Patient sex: F
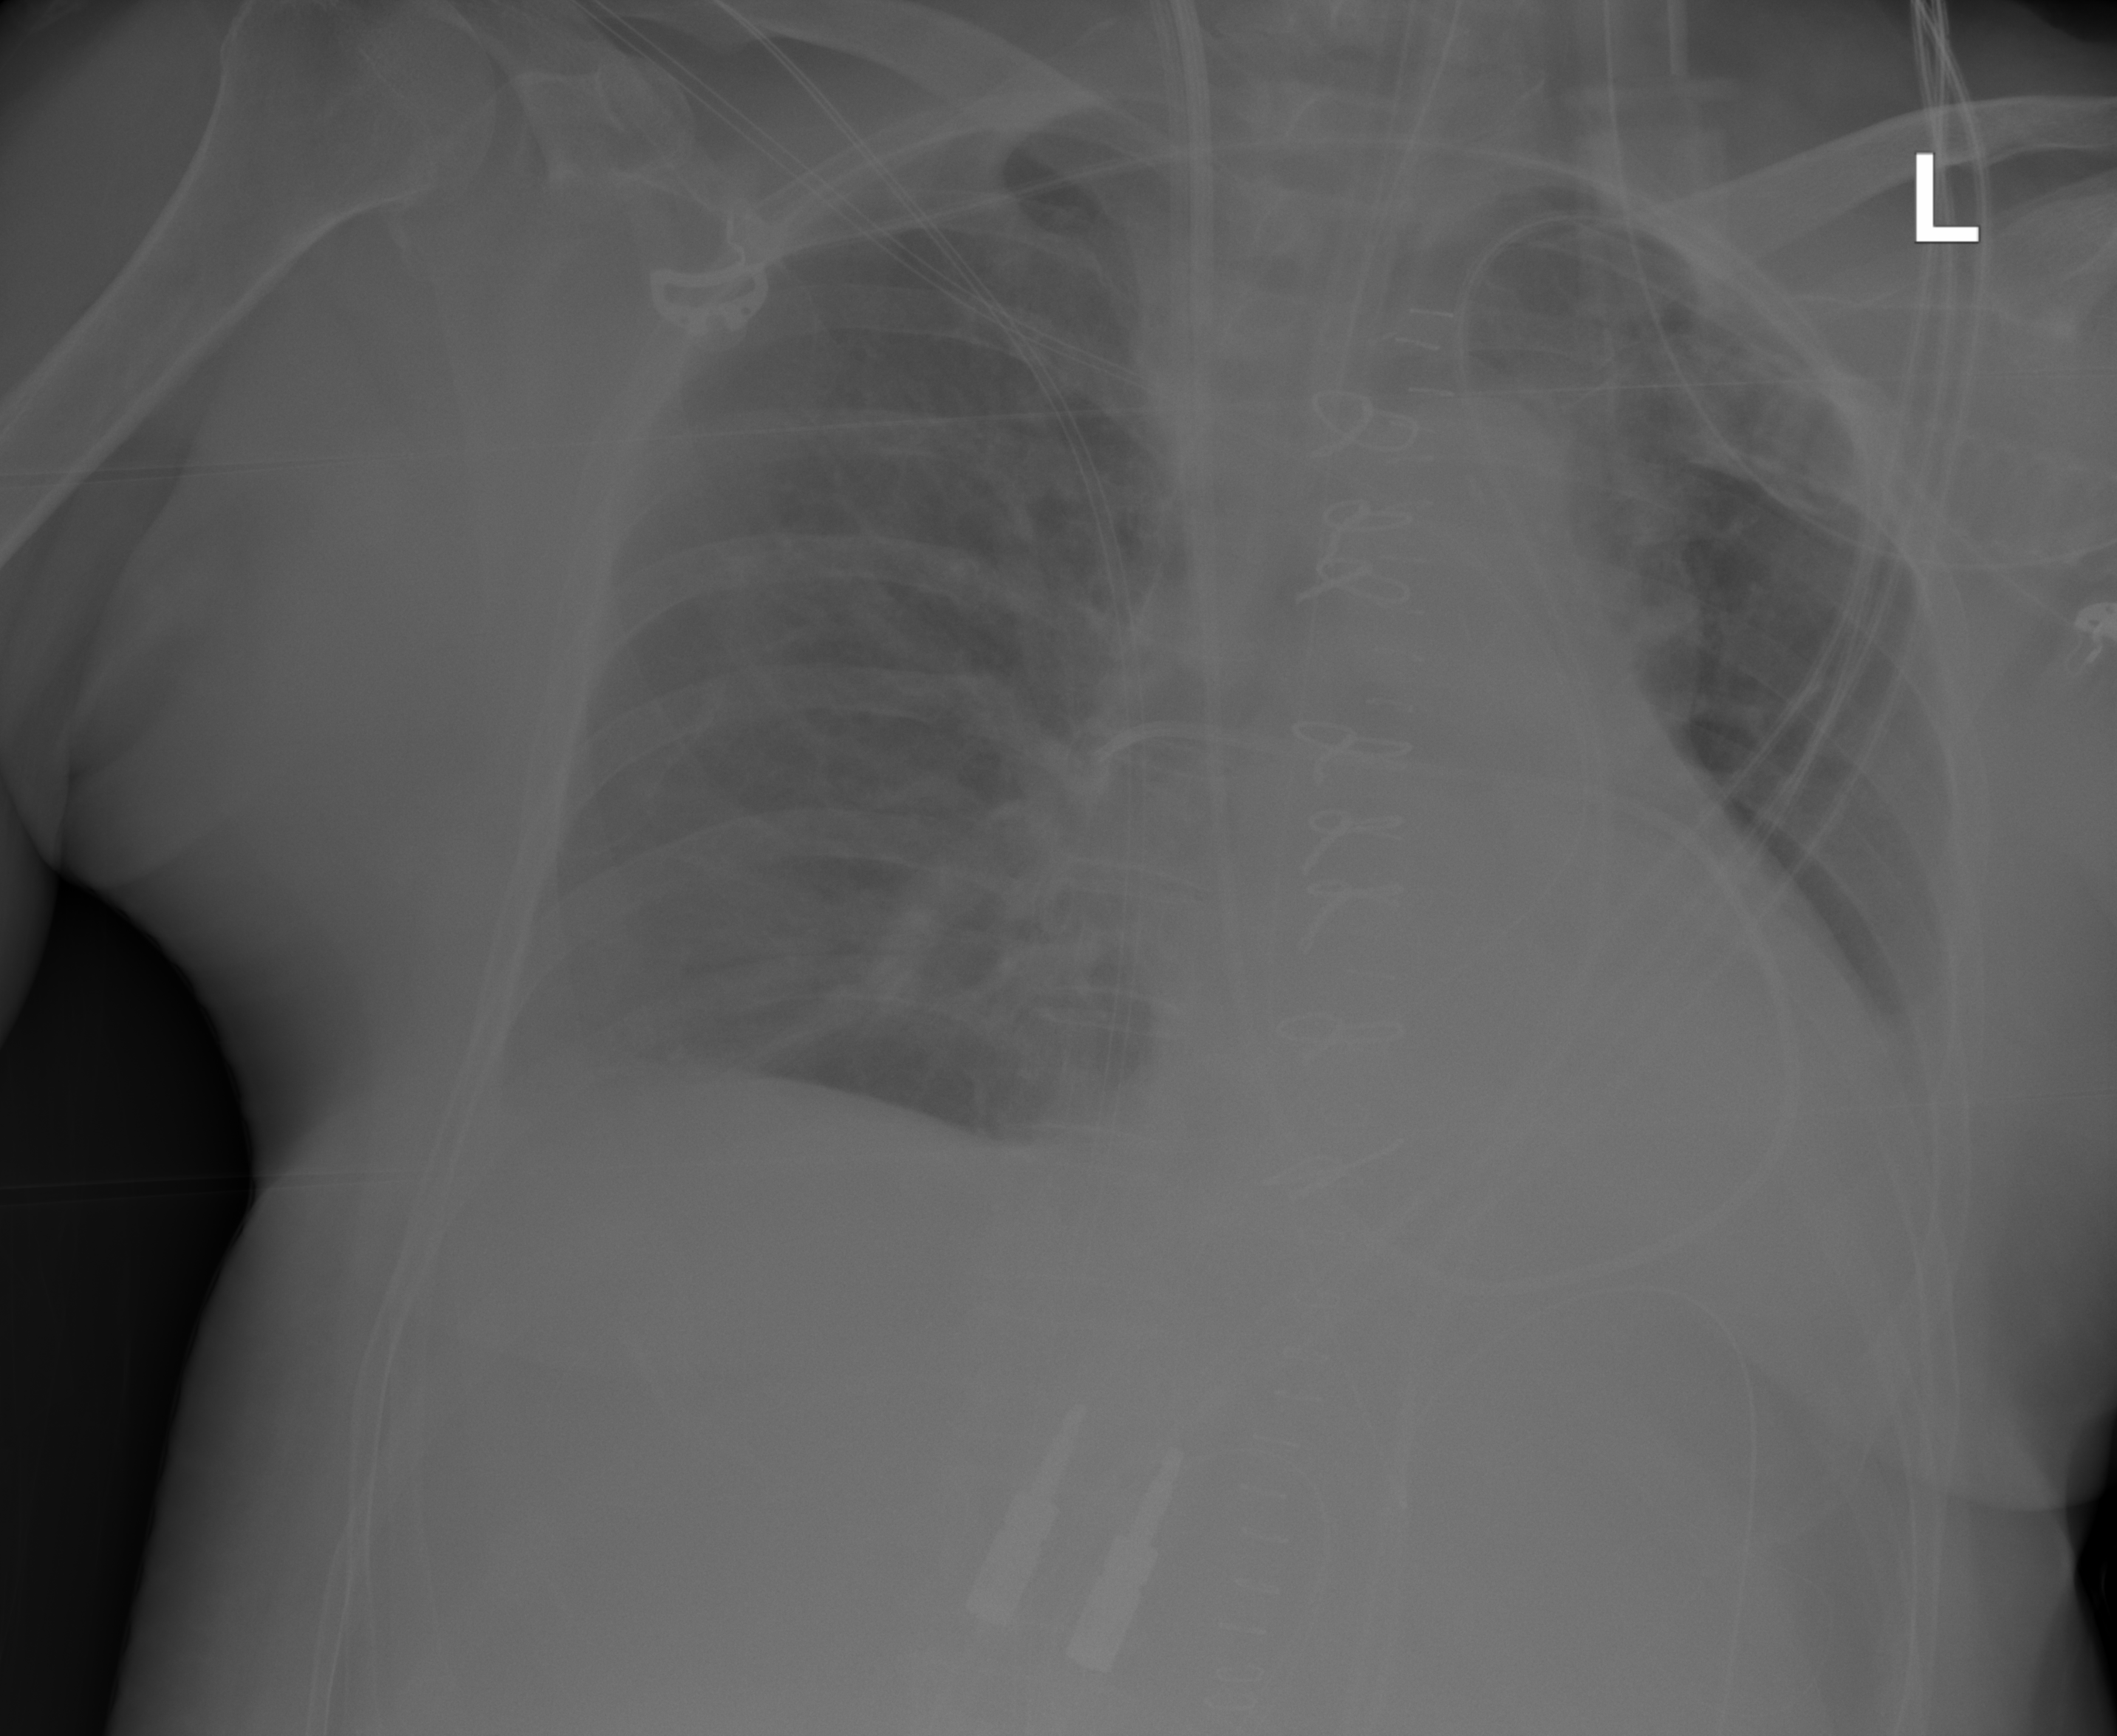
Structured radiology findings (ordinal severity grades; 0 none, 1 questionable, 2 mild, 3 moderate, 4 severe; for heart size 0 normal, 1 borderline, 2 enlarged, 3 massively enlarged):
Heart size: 0
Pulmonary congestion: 2
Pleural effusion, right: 1
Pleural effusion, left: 2
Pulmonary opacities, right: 0
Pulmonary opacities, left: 0
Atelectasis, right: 0
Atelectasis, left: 2